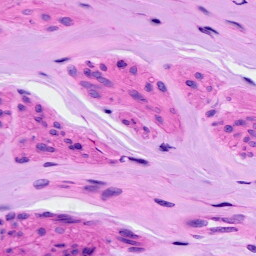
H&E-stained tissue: Ovarian